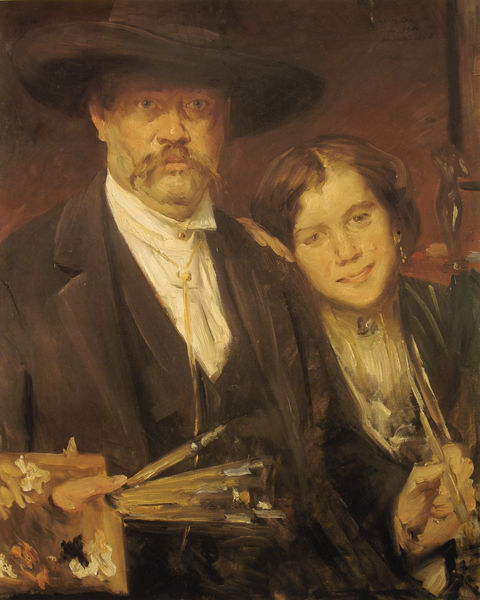
Titel: Selbstbildnis mit Modell
Künstler: Lovis Corinth
Standort: Winterthur
Institution: Kunstmuseum
Schlagwörter: dunkel, gemälde, hand, kopf, mann, weiß, gelb, mädchen, braun, frau, frisur, haar, hut, hüte, kleid, kopfbedeckungen, mund, nase, ohrring, raum, schmuck, schwarz, tisch, zimmer, ölbild, blick, rot, malerei, anzug, bart, hemd, mützen, schnurrbart, augen, bluse, gesicht, halten, kragen, bildnis, hände, portrait, porträt, figur, haare, mantel, realismus, kind, ohrringe, paar, tochter, vater, frontal, kinn, scheitel, schulter, skulptur, statue, kopfbedeckung, lächeln, modell, farben, kette, farbe, weib, atelier, maler, plastik, schnauzbart, schnauzer, selbstporträt, weste, doppelporträt, pärchen, corinth, lovis corinth, künstler, selbstbildnis, ehefrau, malen, palette, pinsel, ölmalerei, selbstportrait, verliebt, thoma, lenbach, venus, weibchen, hochzeit, attelier, anlehnen, malerfürst, bayer, atellier, kuscheln, frauchen, frsu, kragen hemdkragen, male', sebstporträt, n, malerehepaar, weibche